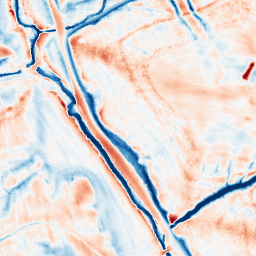
Category: edge_preserving
Decomposition family: guided
Decomposition parameters: radius: 8
eps: 0.001
Upsampling method: sinc_blackman
Upsampling parameters: scale: 4
kernel_size: 16
Upsampling scale: 4